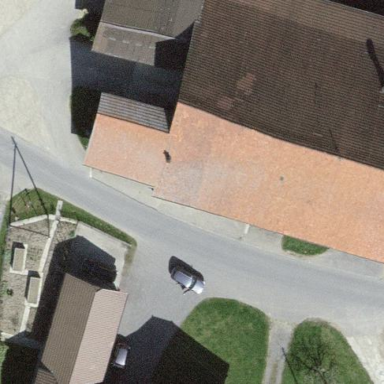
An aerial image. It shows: Barn.